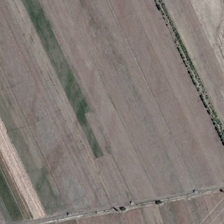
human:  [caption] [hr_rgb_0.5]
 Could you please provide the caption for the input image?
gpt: many pieces of yellow farmlands are together .

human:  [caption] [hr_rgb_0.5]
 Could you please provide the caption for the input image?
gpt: a few crooked paths pass through the farm .

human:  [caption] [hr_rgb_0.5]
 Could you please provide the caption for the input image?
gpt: many pieces of yellow farmlands are together .

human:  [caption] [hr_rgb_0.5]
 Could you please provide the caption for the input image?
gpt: the farm is divided into different parts .

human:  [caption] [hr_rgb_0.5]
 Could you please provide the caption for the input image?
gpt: the farm is divided into different parts .